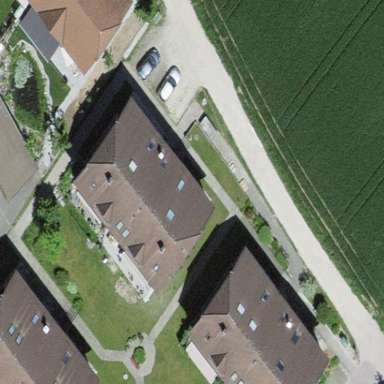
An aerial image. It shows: Apartment building with half-hipped roof made of roof tiles.